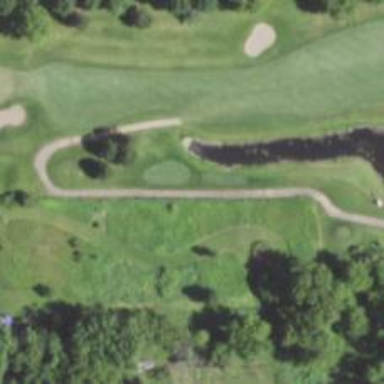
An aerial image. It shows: Pathway for golfing.